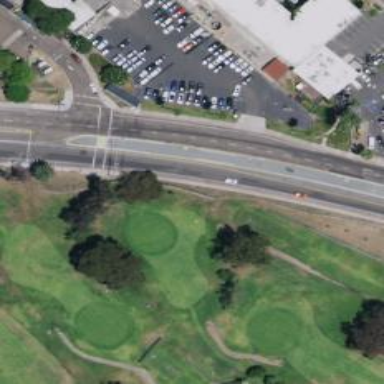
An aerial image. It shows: View of golf hole.